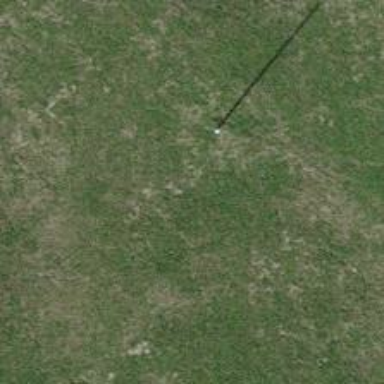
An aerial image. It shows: Power pole.